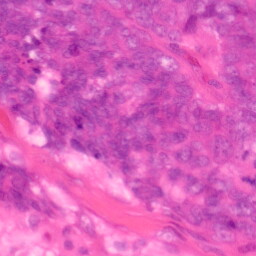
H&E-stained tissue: Colon